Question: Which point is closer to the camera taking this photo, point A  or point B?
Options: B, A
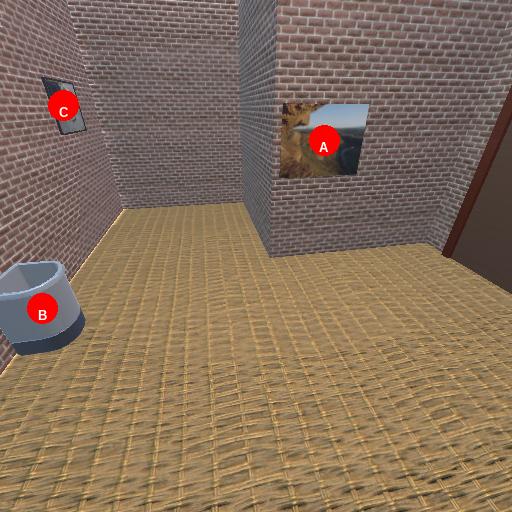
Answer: B